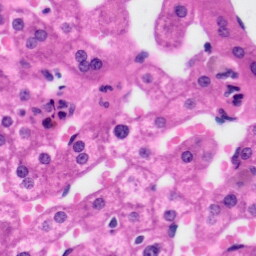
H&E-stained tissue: Liver